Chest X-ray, PA view. Patient: 30 years old, sex M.
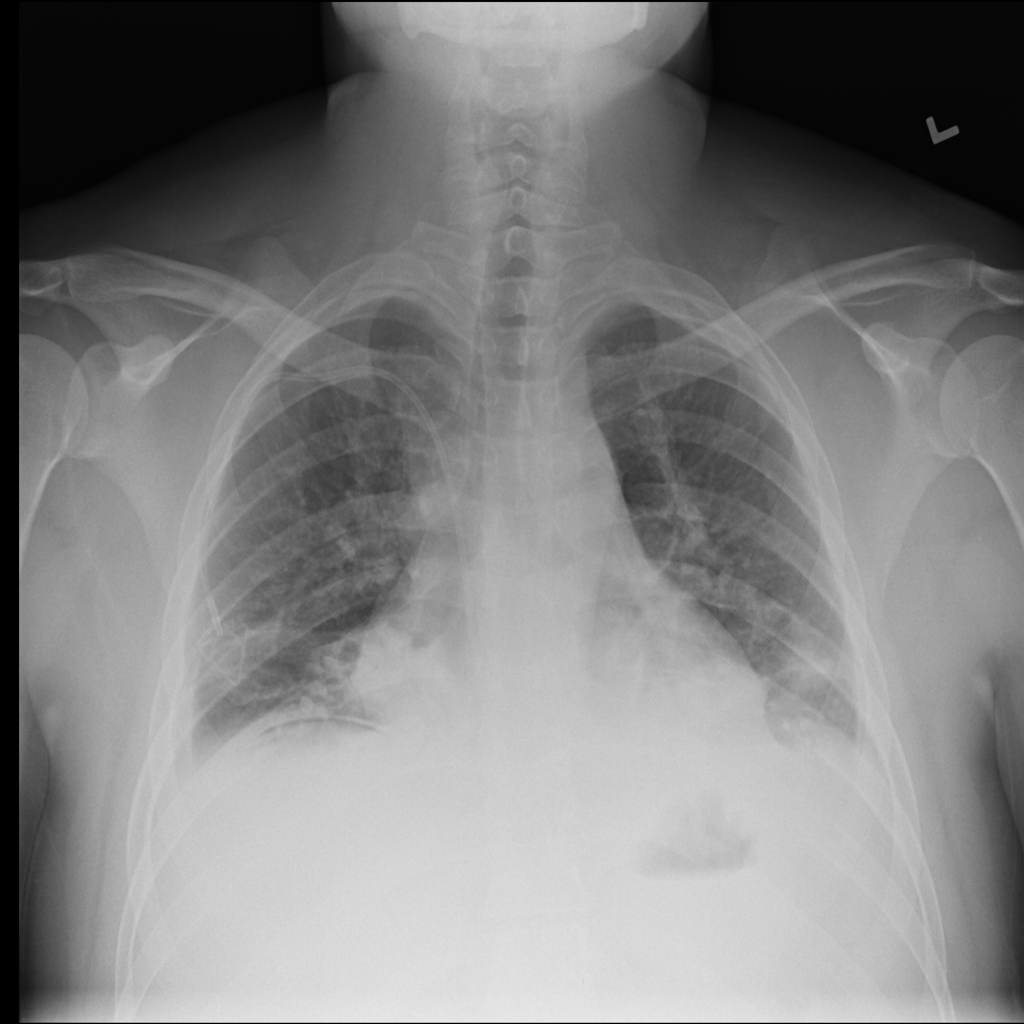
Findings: Consolidation